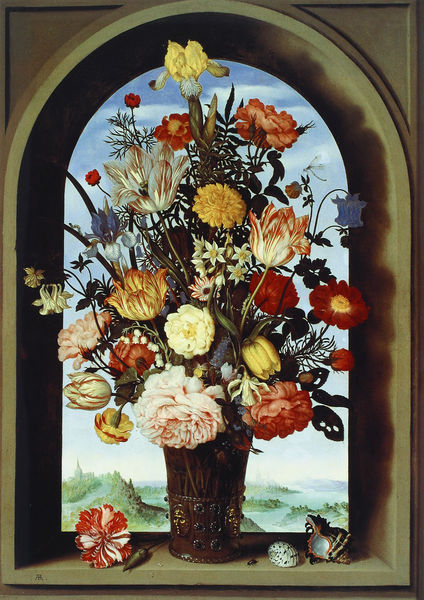
Titel: Blumenvase in einer Fensternische
Künstler: Ambrosius Bosschaert d. Ä.
Institution: Den Haag, Mauritshuis
Schlagwörter: berg, blau, gemälde, himmel, schatten, weiß, wolken, fluss, gelb, landschaft, blume, blumen, bunt, fenster, hintergrund, ausblick, blüte, blüten, rose, rosen, rot, malerei, gesichter, gesicht, rahmen, bild, öl, horizont, hügel, weite, kirche, pflanze, tal, stilleben, stillleben, vase, hellblau, aussicht, blumenvase, bogen, berge, rundbogen, tulpen, symmetrie, strauss, blumenstrauß, panorama, tulpe, nische, fensterrahmen, flusslandschaft, symmetrisch, blumenstillleben, insekten, lilie, nelke, halbrund, sims, hügelig, muschel, muscheln, schnecke, käfer, nelken, lilien, kornblume, schneckenhaus, brueghel, akelei, glockenblume, weiter, bogenfenster, fensterbogen, mittig, rost, narzissen, base, schnittblumen, vielfalt, straß, blumenstraß